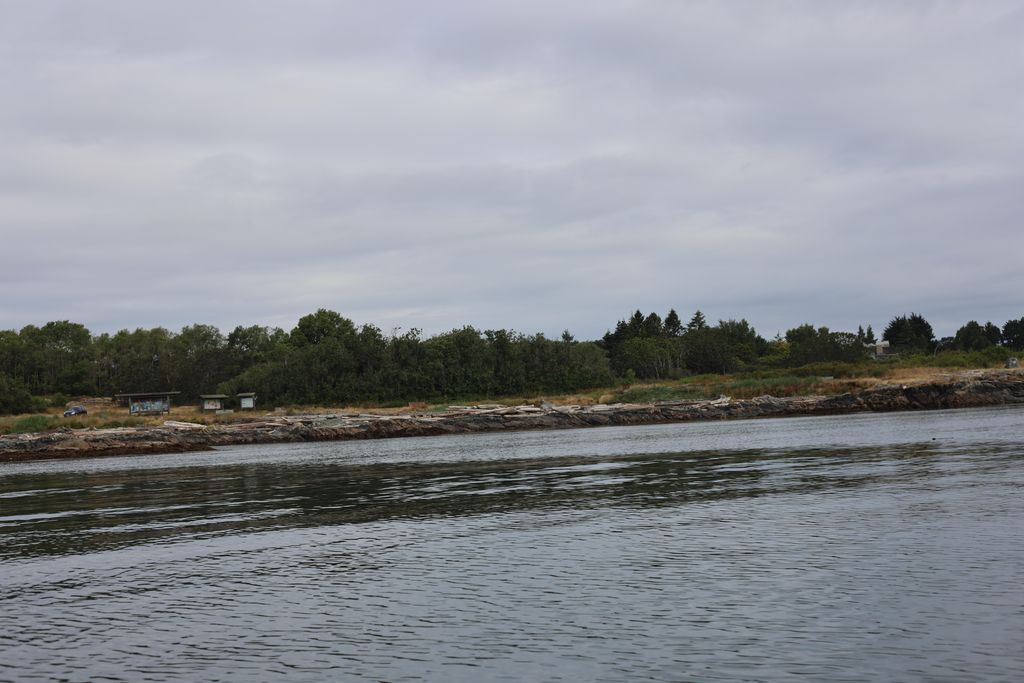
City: victoria